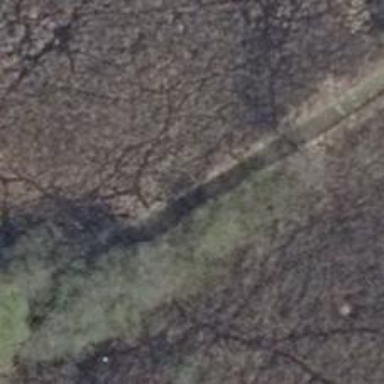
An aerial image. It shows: Path.